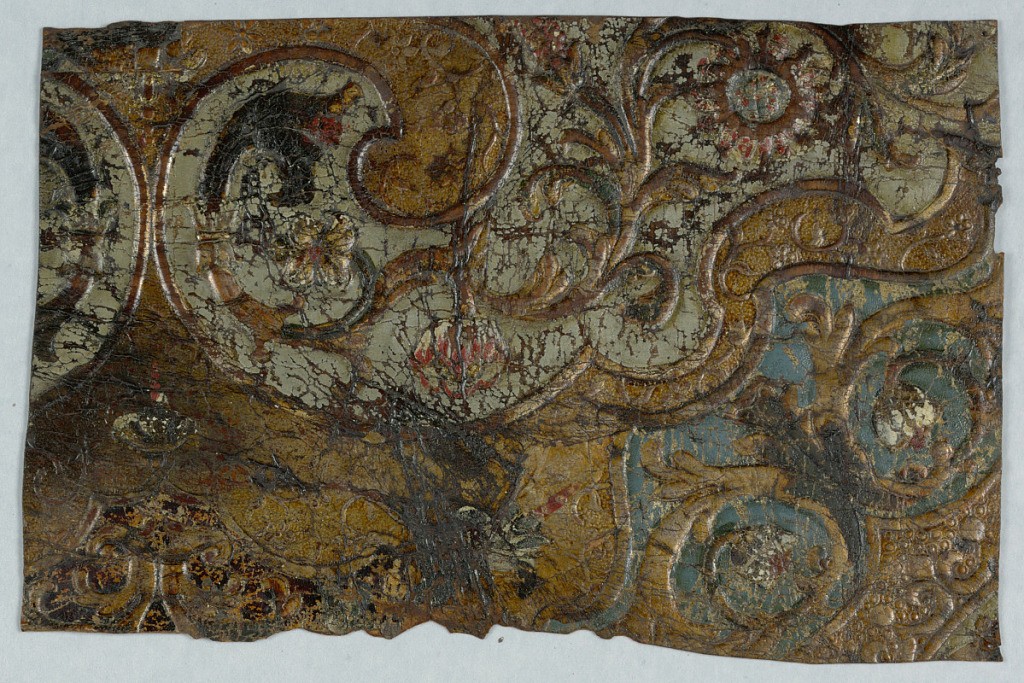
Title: Sidewall
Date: ca. 1700
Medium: leather, stamped, silvered, painted
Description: Flowers and scrolling foliage. Very worn surface.